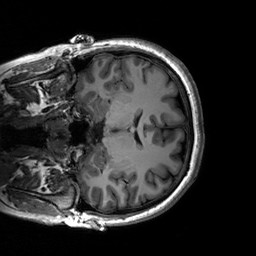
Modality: T1w
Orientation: coronal
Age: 30
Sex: female
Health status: healthy
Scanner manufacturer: siemens
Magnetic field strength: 3 T
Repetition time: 2.3 s
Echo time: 0.00236 s